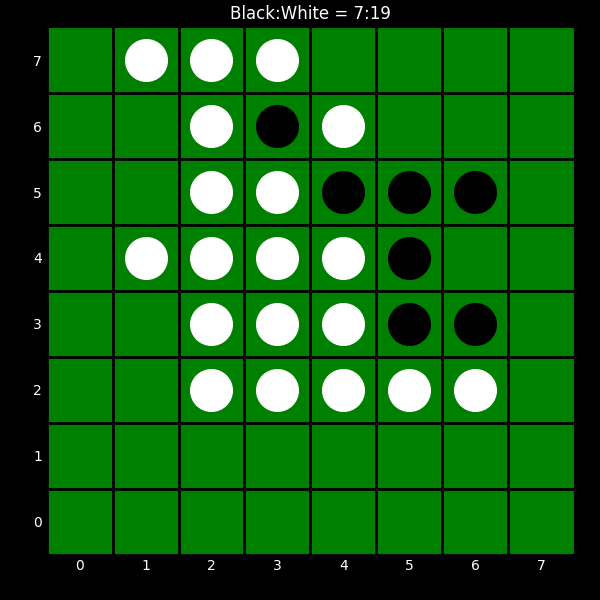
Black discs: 7
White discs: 19